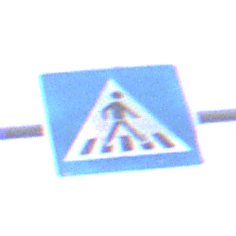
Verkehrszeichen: FussgaengerueberwegLinks
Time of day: MorningAfternoon
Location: Outdoor (Nature)
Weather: PartlyCloudy
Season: NotSpecified
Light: Natural